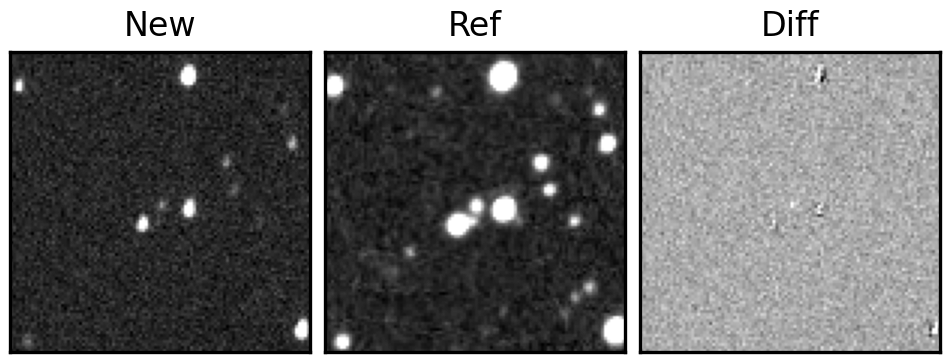
Label: real